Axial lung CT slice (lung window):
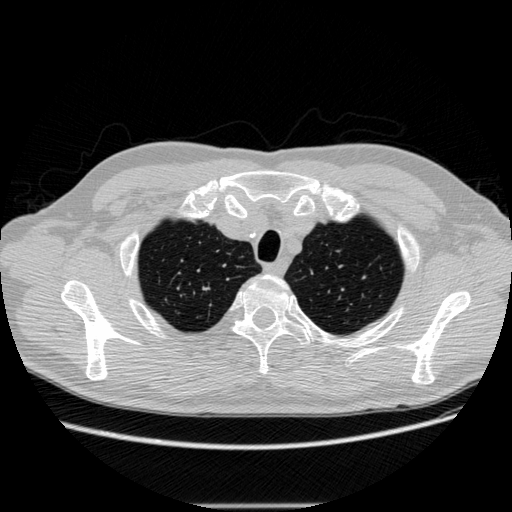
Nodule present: no